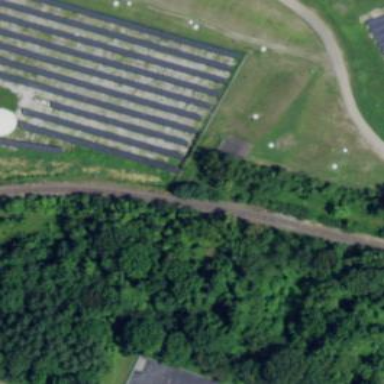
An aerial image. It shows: Solar power plant utilizing photovoltaic technology to produce electricity.